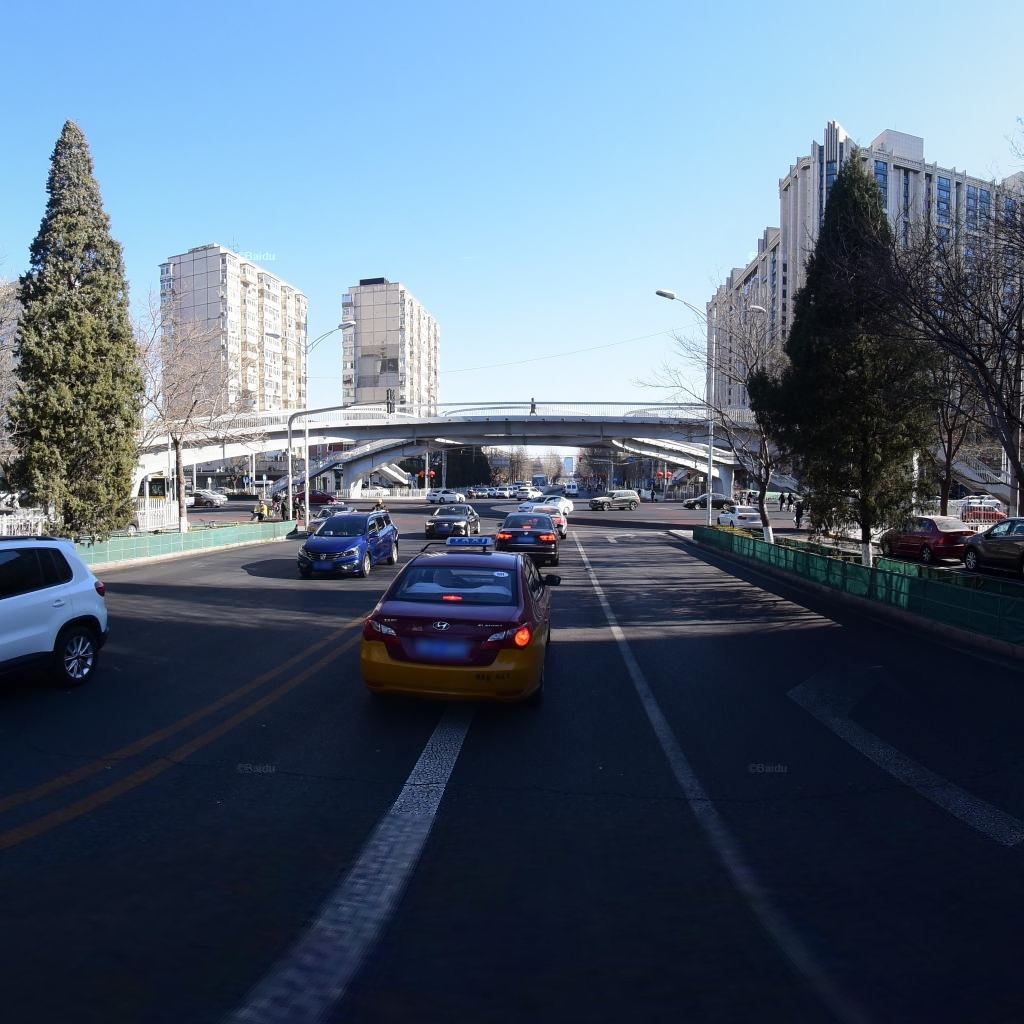
Region: Dongcheng
Road damage annotations: transverse crack